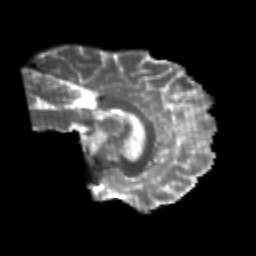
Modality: T2w
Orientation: sagittal
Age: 24
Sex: male
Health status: healthy
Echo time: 0.074 s